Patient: sex M, age 57
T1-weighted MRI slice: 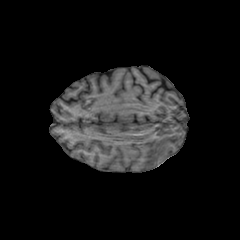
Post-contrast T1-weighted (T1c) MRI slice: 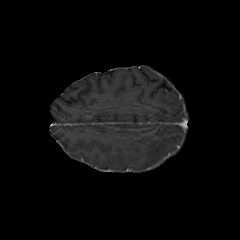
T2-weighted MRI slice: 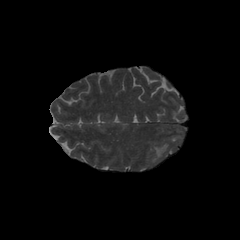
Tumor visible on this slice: yes
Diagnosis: Glioblastoma, IDH-wildtype
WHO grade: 4